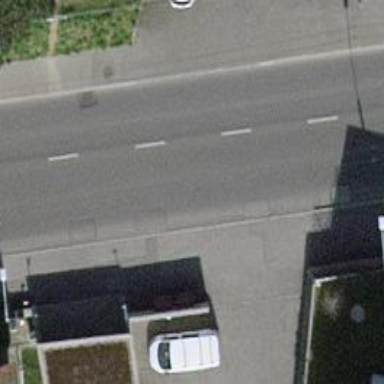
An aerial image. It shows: Secondary road with asphalt surface and trolley wire.